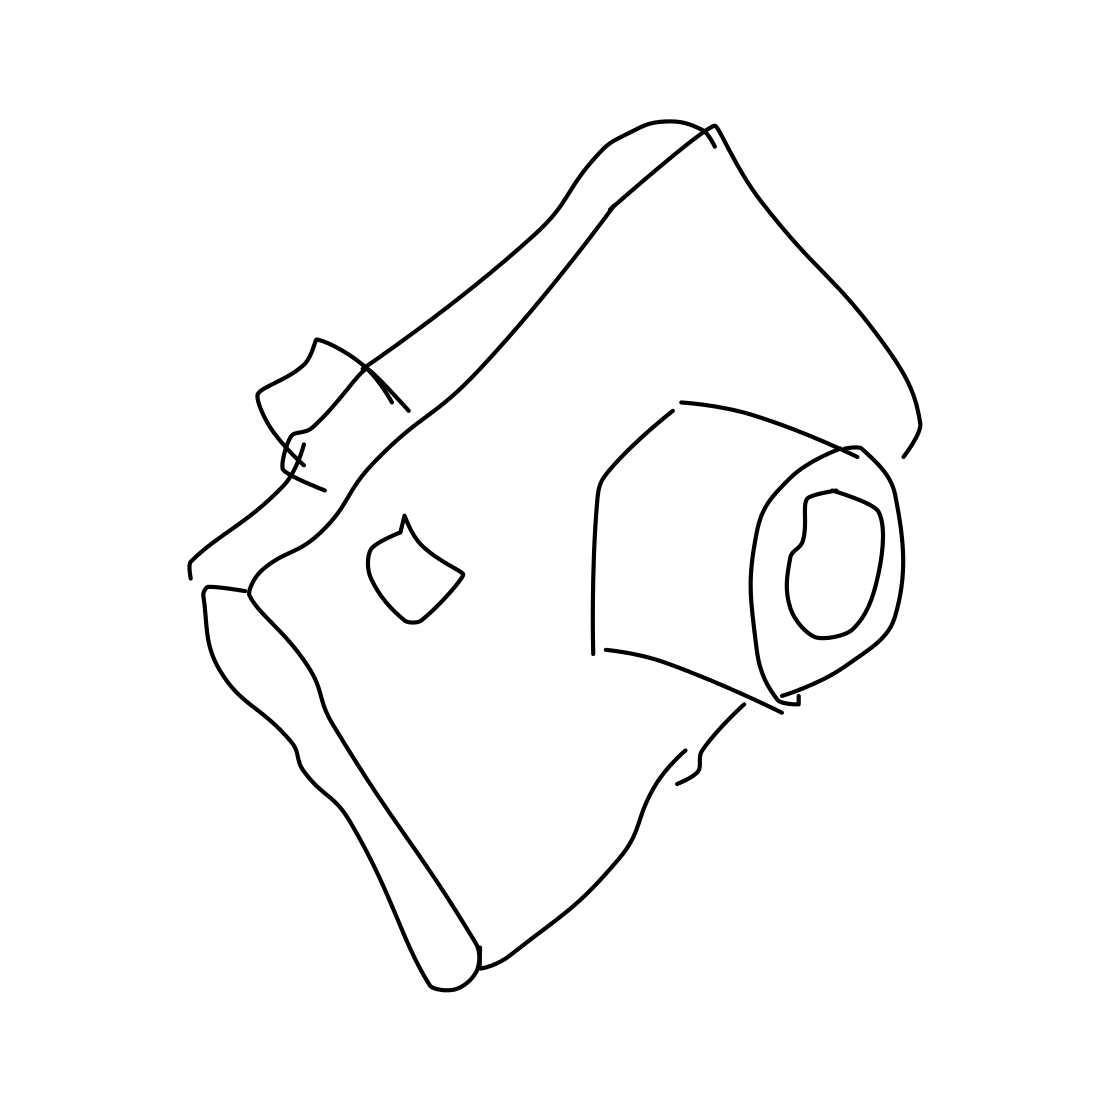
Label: camera